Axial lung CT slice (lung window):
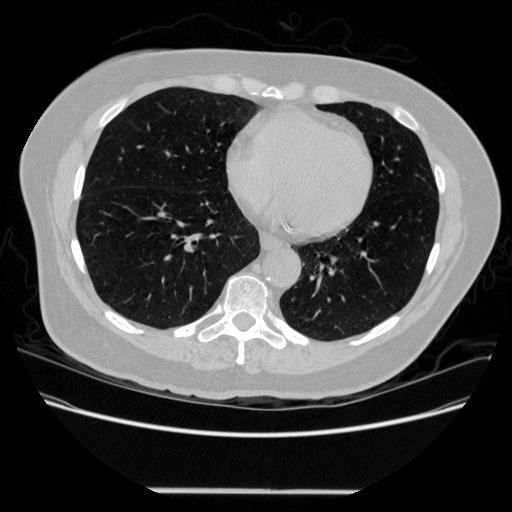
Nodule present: no